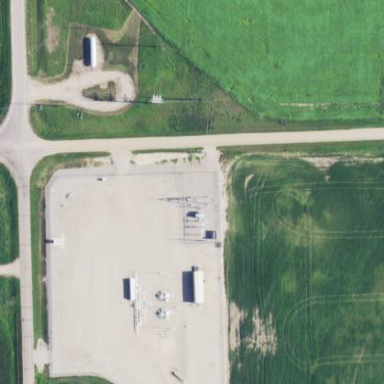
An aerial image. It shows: Fence surrounding industrial area dedicated to oil production.